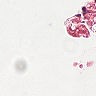
Metastatic tissue present: no